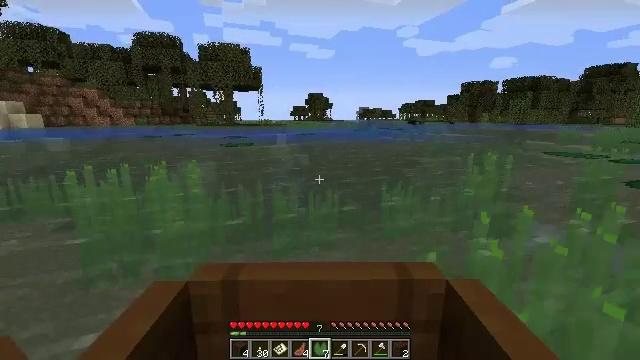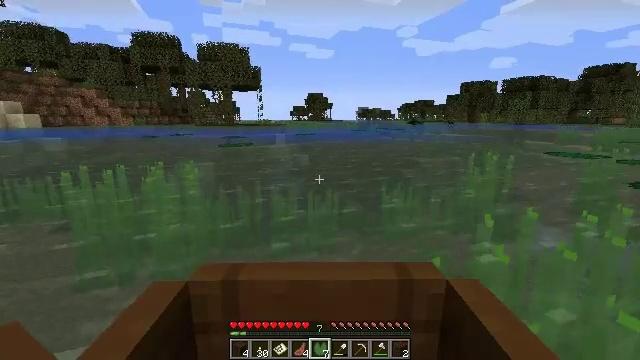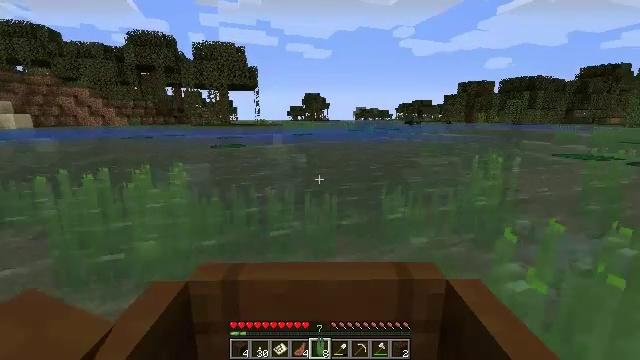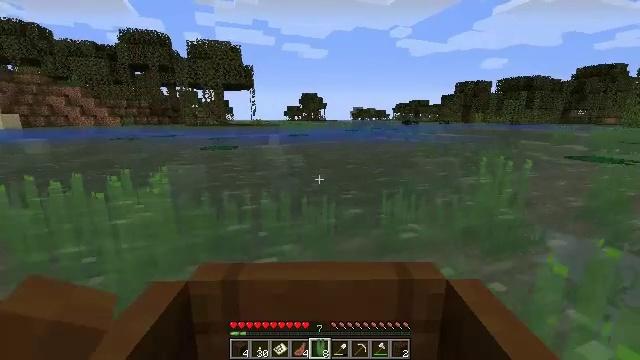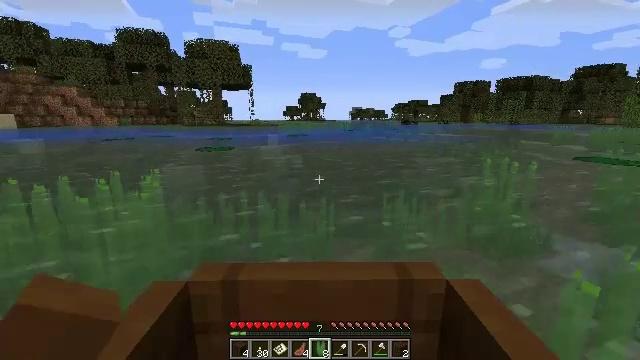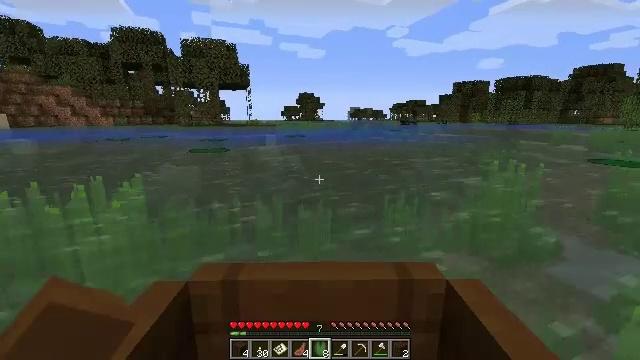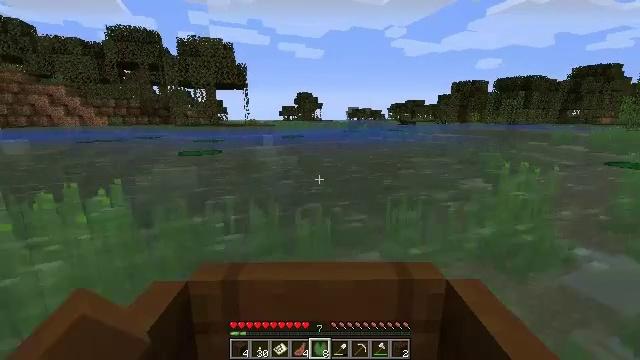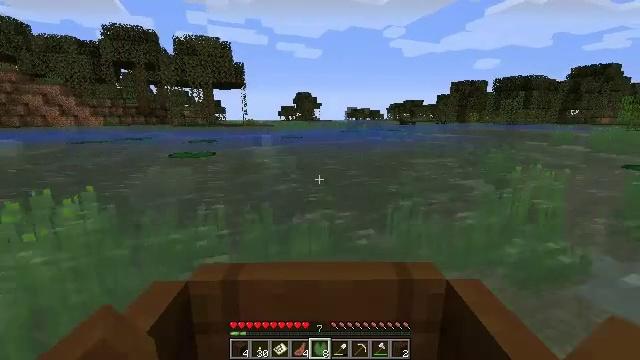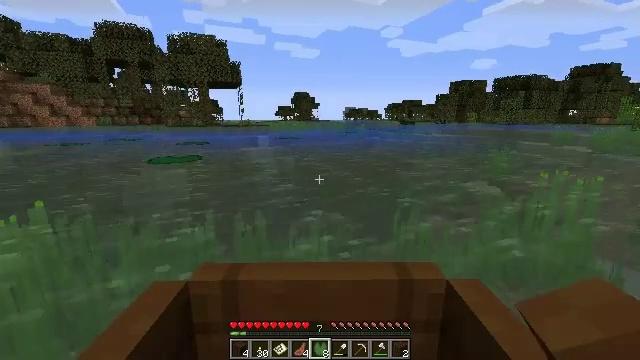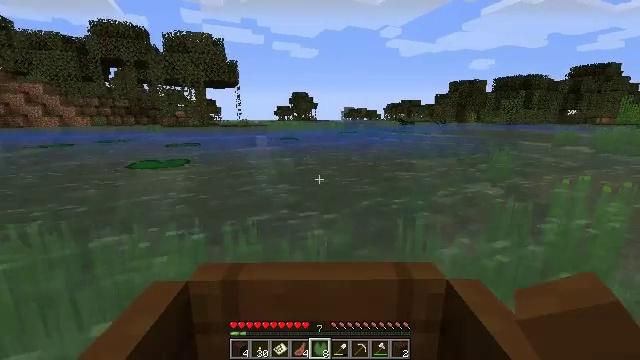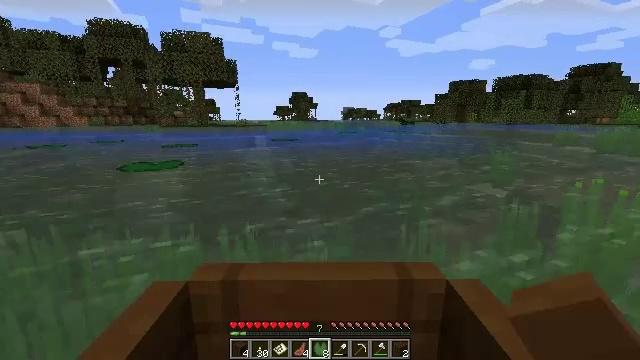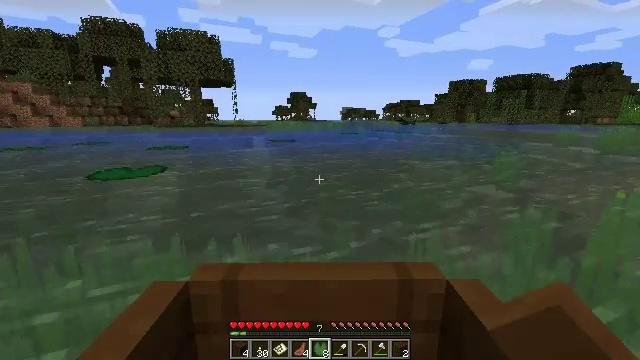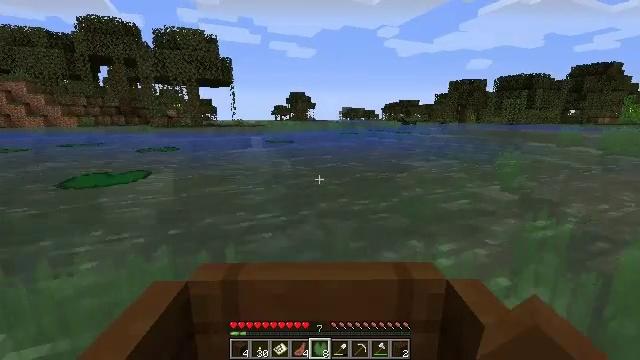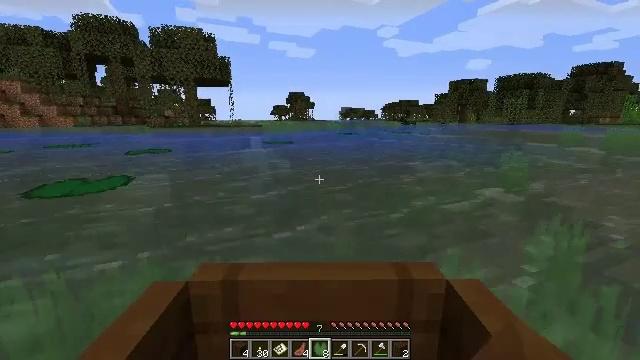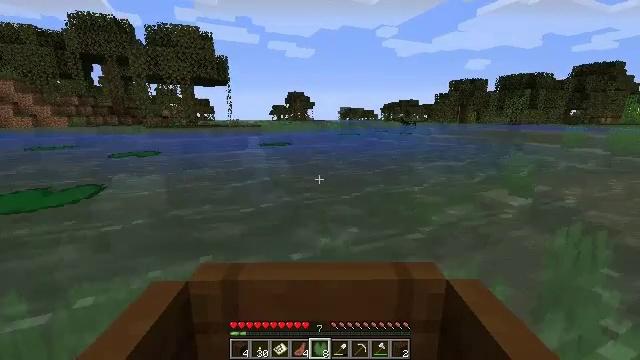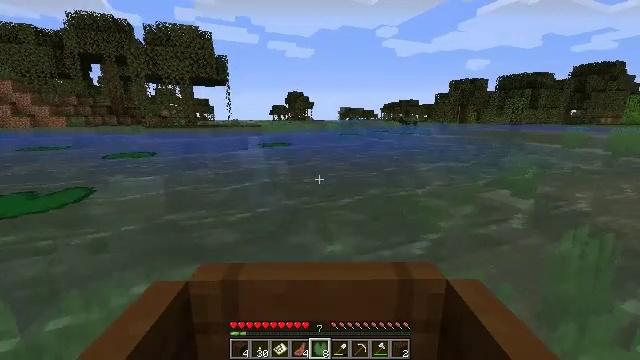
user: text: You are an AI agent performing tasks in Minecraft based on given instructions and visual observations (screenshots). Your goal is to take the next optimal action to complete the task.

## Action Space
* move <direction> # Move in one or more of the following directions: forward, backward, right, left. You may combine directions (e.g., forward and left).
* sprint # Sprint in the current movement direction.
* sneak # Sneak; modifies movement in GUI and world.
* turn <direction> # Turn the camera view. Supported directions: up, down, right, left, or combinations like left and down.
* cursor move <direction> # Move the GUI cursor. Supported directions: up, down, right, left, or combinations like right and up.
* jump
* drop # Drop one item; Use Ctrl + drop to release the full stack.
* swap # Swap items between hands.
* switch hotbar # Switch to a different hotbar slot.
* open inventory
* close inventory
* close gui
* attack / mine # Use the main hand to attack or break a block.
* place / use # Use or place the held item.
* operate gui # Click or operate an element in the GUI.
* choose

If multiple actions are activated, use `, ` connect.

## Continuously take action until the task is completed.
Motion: motion action
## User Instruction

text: Mine the sugar cane near rivers.
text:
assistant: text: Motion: move forward
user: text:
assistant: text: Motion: move forward
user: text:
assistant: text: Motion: move forward
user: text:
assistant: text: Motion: move forward
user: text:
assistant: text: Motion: move forward
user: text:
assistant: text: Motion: move forward
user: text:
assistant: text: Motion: move forward
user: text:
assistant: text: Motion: move forward
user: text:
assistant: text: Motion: move forward
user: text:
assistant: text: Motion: move forward
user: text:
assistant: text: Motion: move forward
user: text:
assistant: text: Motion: move forward
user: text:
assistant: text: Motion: move forward
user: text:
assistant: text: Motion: move forward
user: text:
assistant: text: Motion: move forward
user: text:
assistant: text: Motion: move forward
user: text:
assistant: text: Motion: move forward
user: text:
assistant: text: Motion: move forward
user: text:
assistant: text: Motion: move forward
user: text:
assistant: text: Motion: move forward
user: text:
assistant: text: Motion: move forward
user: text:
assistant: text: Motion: move forward
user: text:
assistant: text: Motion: move forward
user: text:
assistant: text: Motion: move forward
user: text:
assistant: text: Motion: move forward
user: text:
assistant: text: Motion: move forward
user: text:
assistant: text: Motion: move forward
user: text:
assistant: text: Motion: move forward
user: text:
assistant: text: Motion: move forward
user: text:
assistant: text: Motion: move forward